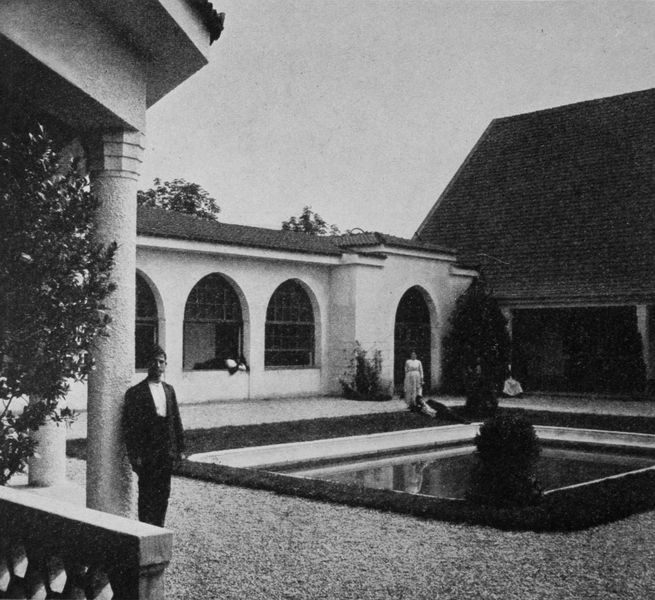
Titel: Karawanserei auf der Muhammedanischen Ausstellung in München
Künstler: Hessemer und Schmidt
Schlagwörter: baum, dunkel, himmel, mann, schatten, wasser, weiß, teich, fenster, frau, grau, hell, kleid, licht, schwarz, säule, dach, weg, architektur, diener, stein, brüstung, busch, gitter, sonne, sträucher, brunnen, garten, bogen, dächer, hecke, figuren, kies, rundbogen, detail, geländer, foto, fotografie, photographie, bögen, gang, arkade, innenhof, umgang, orient, kiesel, becken, arkaden, villa, alleen, anwesen, laubengang, wasserbecken, laube, bauten, säulengang, atrium, rasenfläche, buchsbäume, sachlichkeit